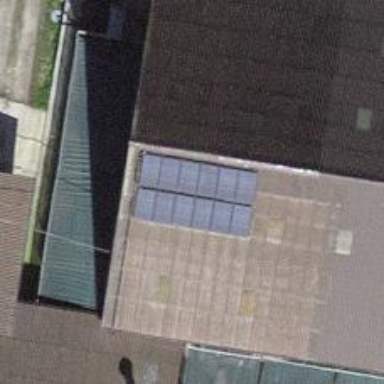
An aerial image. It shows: Solar power generator with photovoltaic panels.